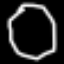
Label: octagon